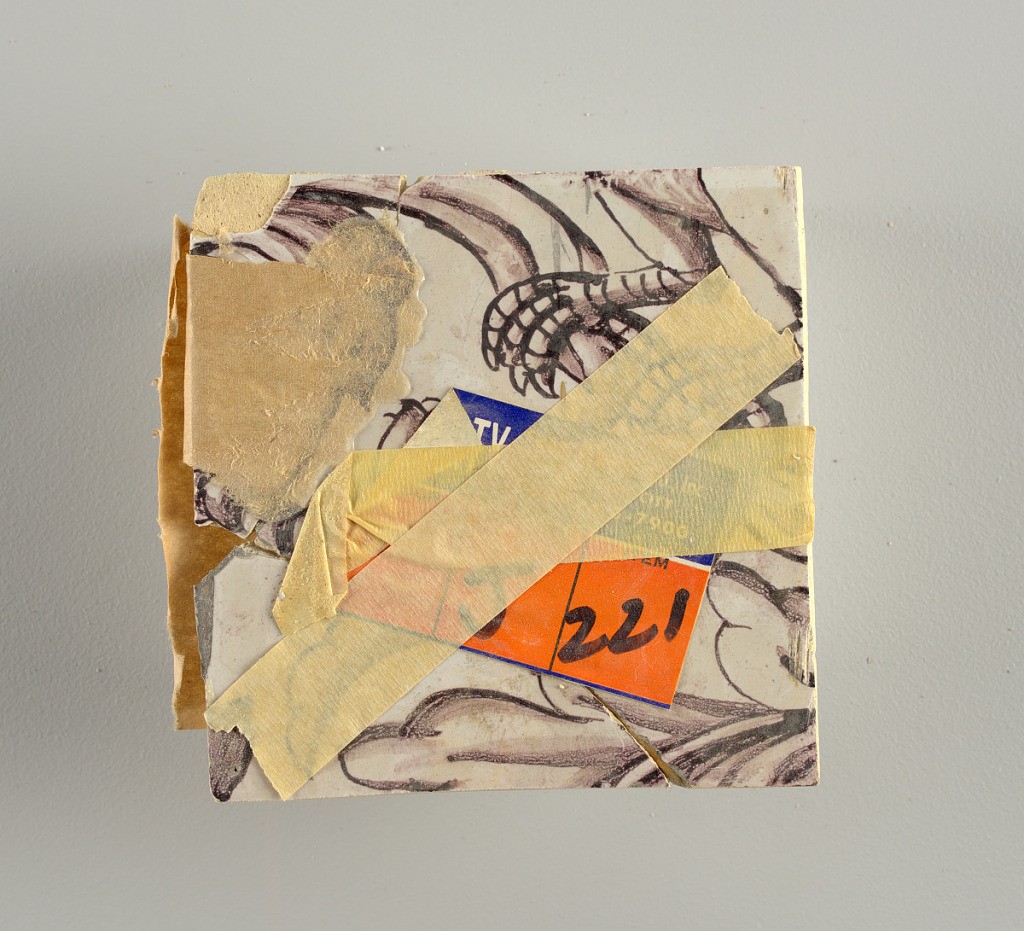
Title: Wall facing
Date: ca. 1725
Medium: tin-glazed earthenware, underglaze
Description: Two vertical rectangles, twenty-three tiles high.  A) Nine tiles wide at top; seven tiles wide at bottom.  B) Ten and one-half tiles wide.

Arabesque design of foliage.  A) with centered figure of Justice under a canopy.  B) with centered urn.